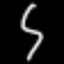
Label: squiggle